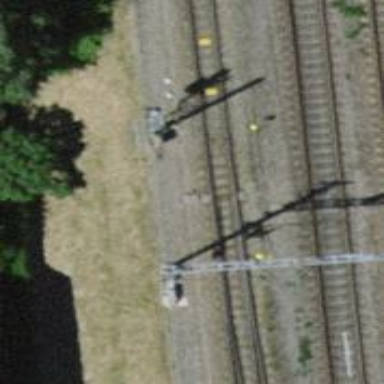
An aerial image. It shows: Railway switch.